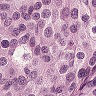
Metastatic tissue present: yes